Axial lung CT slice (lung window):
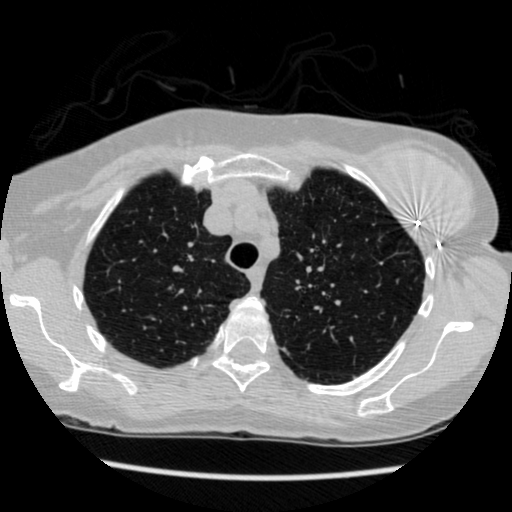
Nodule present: no